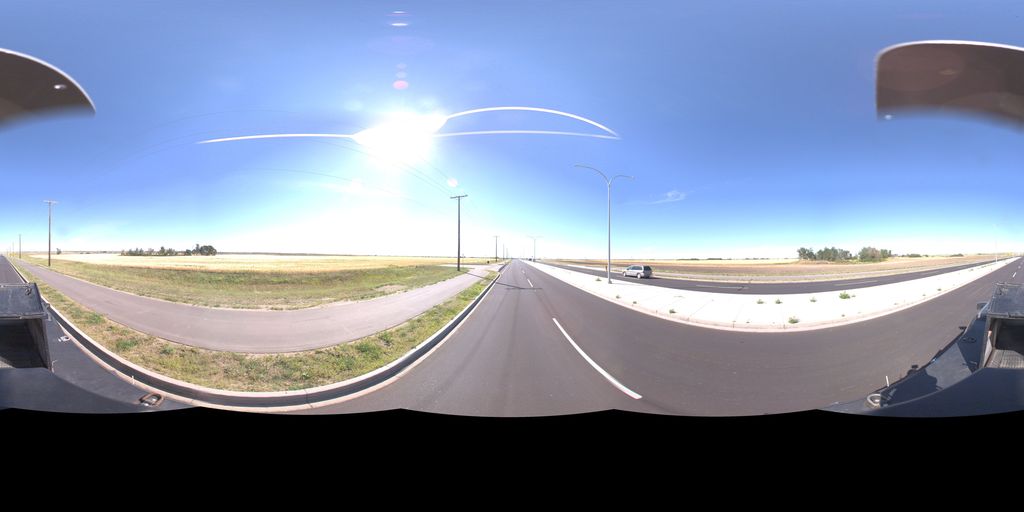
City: saskatoon